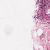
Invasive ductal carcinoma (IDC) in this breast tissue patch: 0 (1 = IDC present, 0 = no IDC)